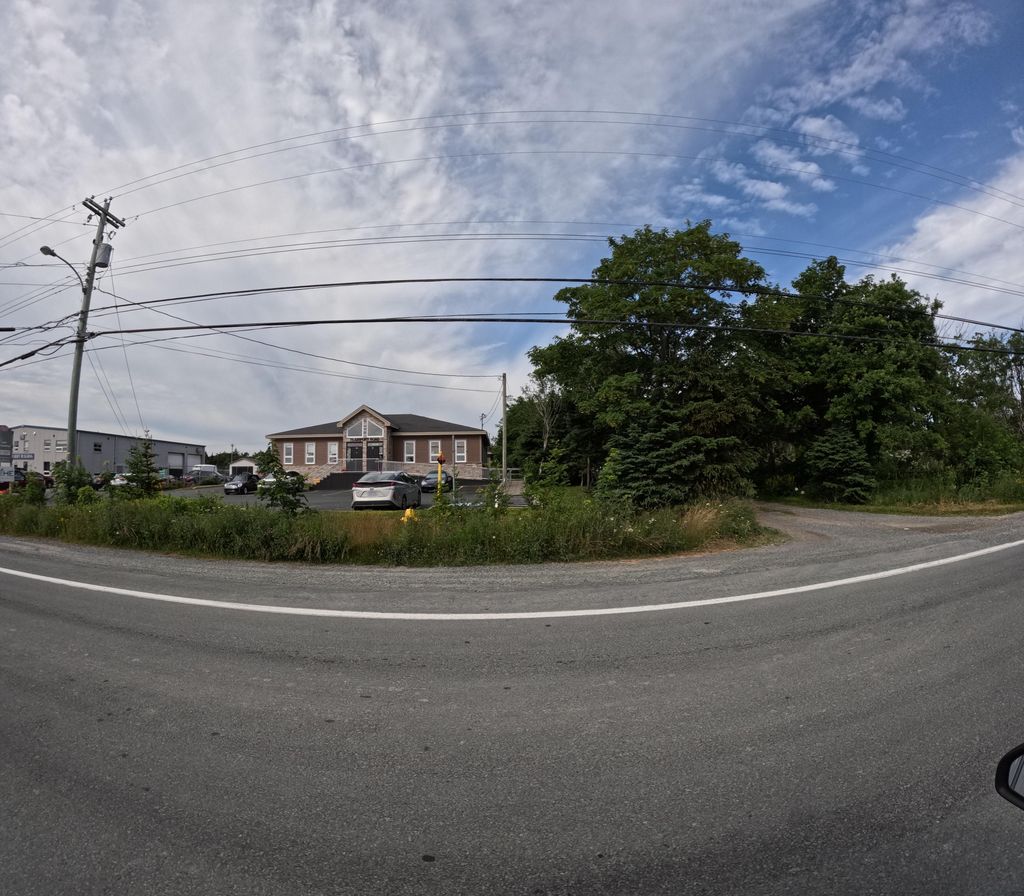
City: st_johns